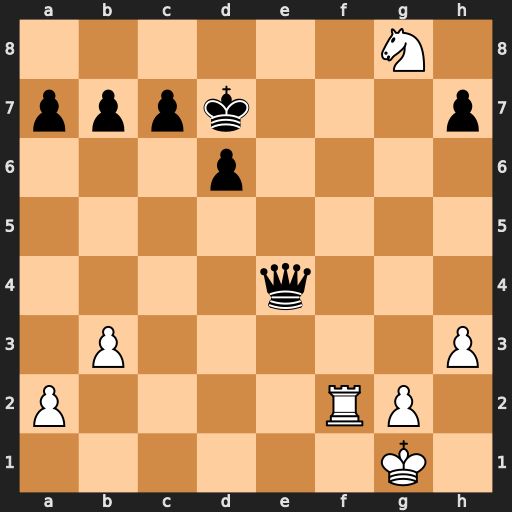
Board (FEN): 6N1/pppk3p/3p4/8/4q3/1P5P/P4RP1/6K1
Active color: w
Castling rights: -
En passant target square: -
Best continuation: Nf6+ Ke6 Nxe4